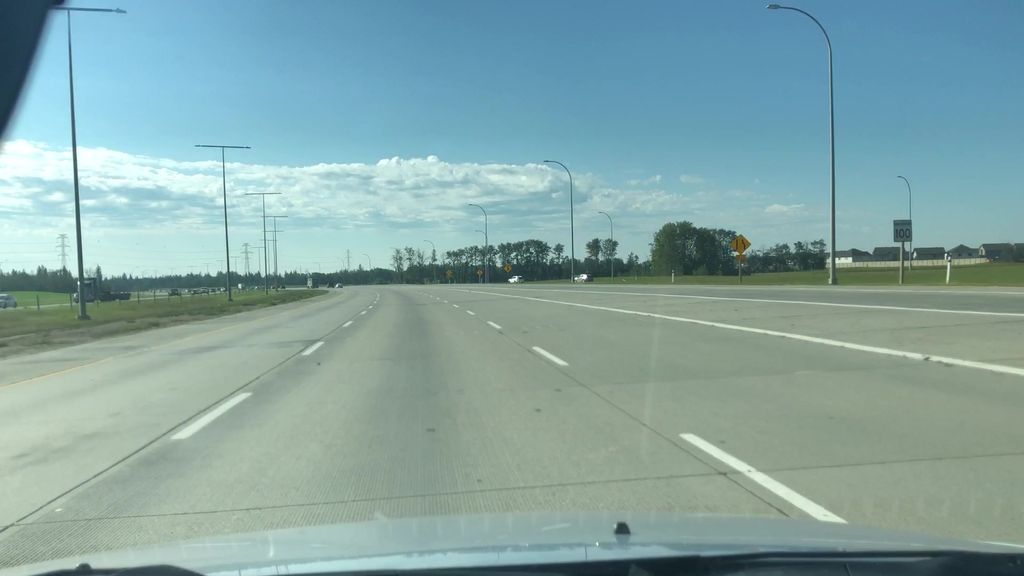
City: edmonton